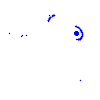
Particle: electron